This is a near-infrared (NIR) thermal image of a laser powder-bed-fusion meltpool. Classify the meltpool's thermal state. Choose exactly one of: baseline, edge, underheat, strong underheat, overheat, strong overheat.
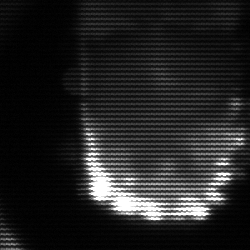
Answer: baseline